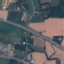
Label: Highway